Question: Count the number of objects in the diagram.
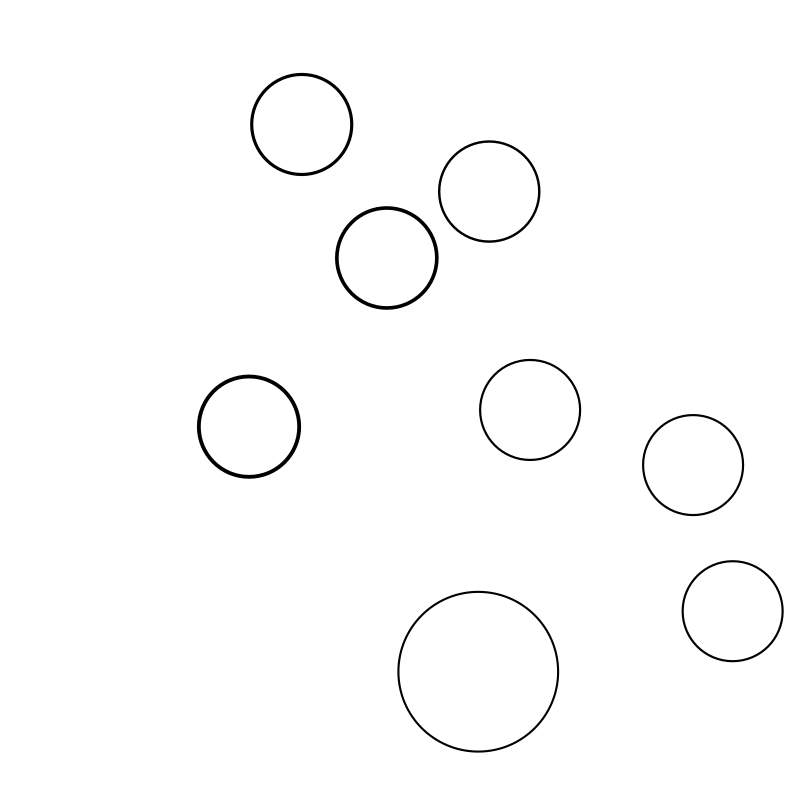
Answer: 8